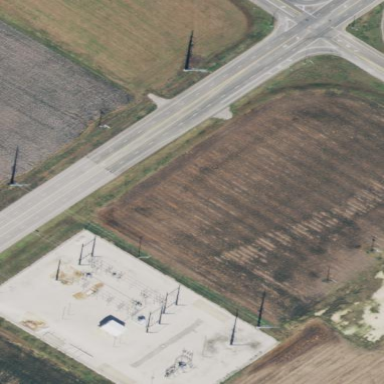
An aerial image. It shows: Distribution level power substation surrounded by fence.